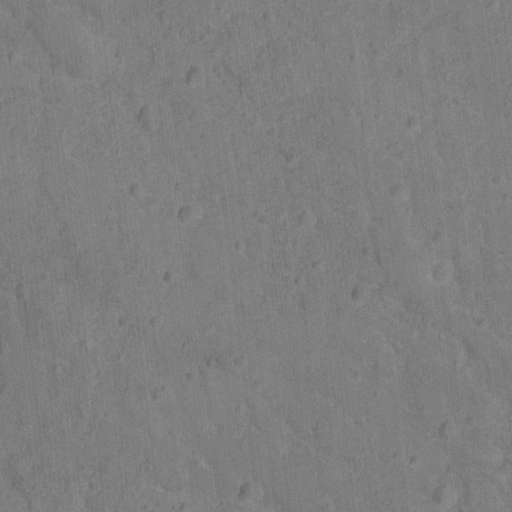
Classes present: Background